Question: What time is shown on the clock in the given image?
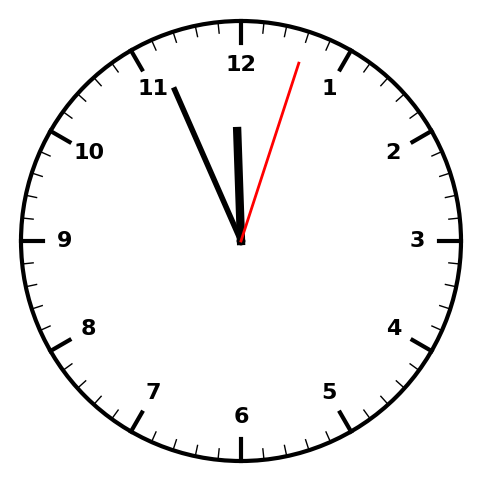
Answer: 11:56:03